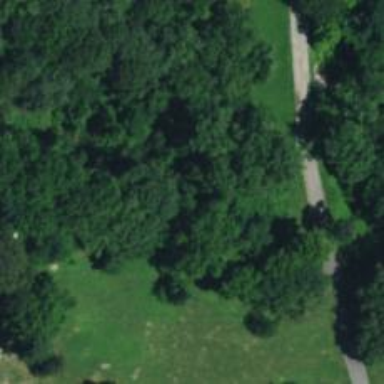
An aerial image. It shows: Disc golf hole.